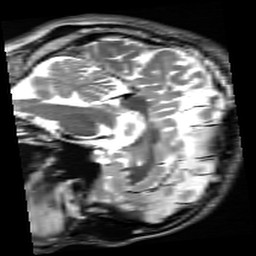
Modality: inplaneT2
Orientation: sagittal
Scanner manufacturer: siemens
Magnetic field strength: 3 T
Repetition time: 7.02 s
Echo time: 0.069 s